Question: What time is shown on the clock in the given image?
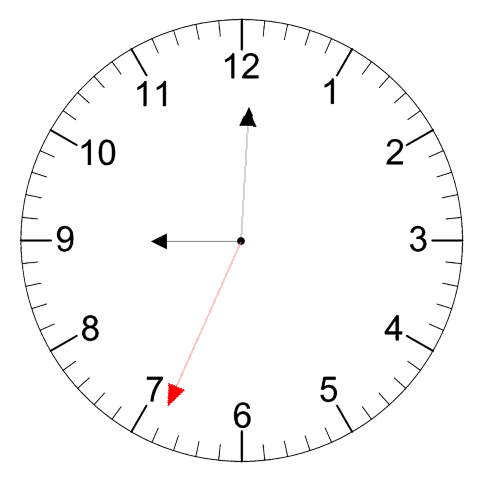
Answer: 09:00:34